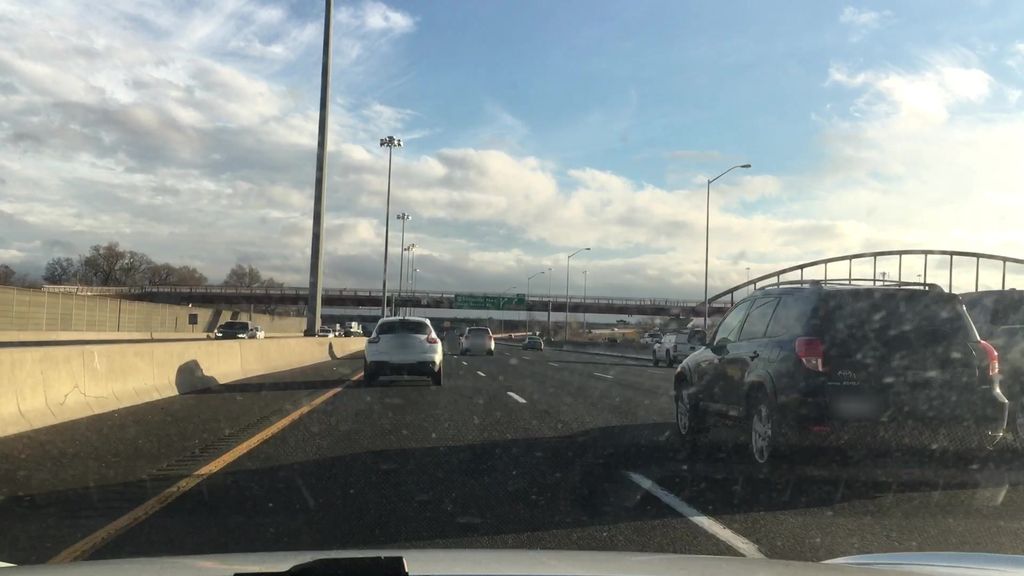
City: hamilton